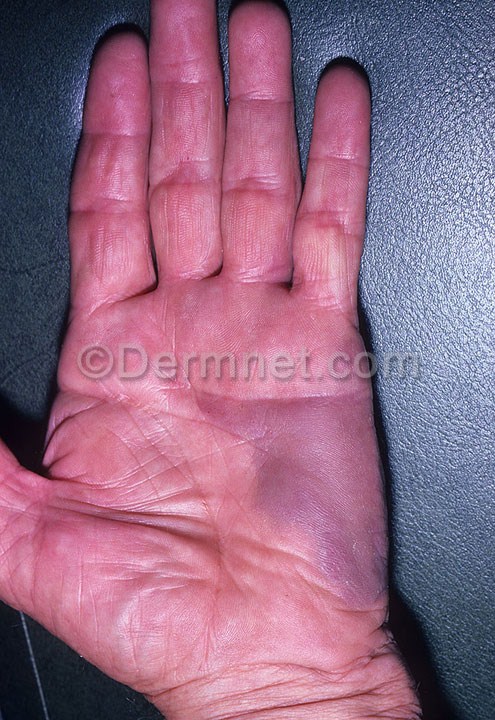
Disease: Vascular Tumors